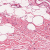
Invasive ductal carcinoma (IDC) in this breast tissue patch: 0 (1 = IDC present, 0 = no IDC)